Field crop: tomato
Growth stage: 2
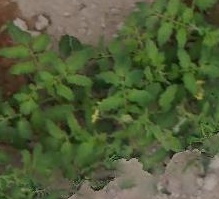
Species: tomato